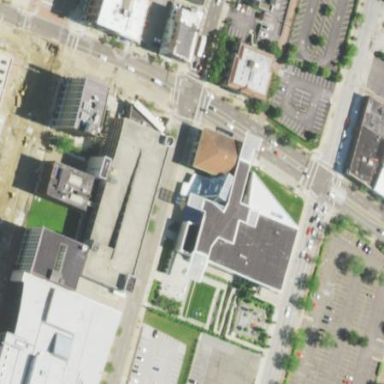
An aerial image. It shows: Museum building.